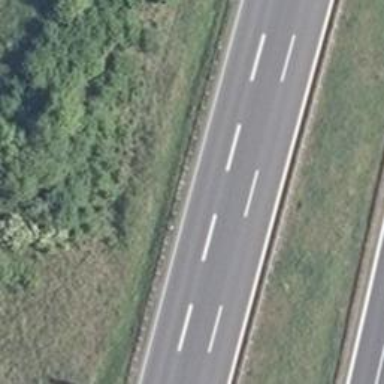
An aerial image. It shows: Asphalt motorway.